Question: I'm trying to show the users from their primary key in a RecyclerView using Firebase Realtime Database but everytime I try the RecyclerView is empty. I tried o lots of tutorials but nothing seems to help
Here's how my databse looks:

This is the class where i used the RecyclerView
'''
public class UsersActivity extends AppCompatActivity {
private RecyclerView userslist;
private DatabaseReference ref;
private List<Users> mUsers;
@Override
protected void onCreate (Bundle savedInstanceState) {
super.onCreate ( savedInstanceState );
setContentView ( R.layout.activity_users );
ref = FirebaseDatabase.getInstance ().getReference ("users");
userslist = (RecyclerView) findViewById ( R.id.users_list );
userslist.setLayoutManager ( new LinearLayoutManager ( this ) );
mUsers=new ArrayList<> ( );
readUsers ();
ref.addValueEventListener ( new ValueEventListener () {
@Override
public void onDataChange (@NonNull DataSnapshot dataSnapshot) {
for(DataSnapshot snapshot:dataSnapshot.getChildren ()){
Users users=dataSnapshot.getValue (Users.class);
mUsers.add ( users );
}
}
@Override
public void onCancelled (@NonNull DatabaseError databaseError) {
}
} );
}
public void readUsers(){
FirebaseUser firebaseUser= FirebaseAuth.getInstance ().getCurrentUser ();
DatabaseReference reference=FirebaseDatabase.getInstance ().getReference ("users");
reference.addValueEventListener ( new ValueEventListener () {
@Override
public void onDataChange (@NonNull DataSnapshot dataSnapshot) {
}
@Override
public void onCancelled (@NonNull DatabaseError databaseError) {
}
} );
}
@Override
protected void onStart () {
super.onStart ();
FirebaseRecyclerOptions<Users> options = new FirebaseRecyclerOptions.Builder<Users> ()
.setQuery ( ref, Users.class )
.build ();
FirebaseRecyclerAdapter<Users, FindFriendViewHolder> adapter = new FirebaseRecyclerAdapter<Users, FindFriendViewHolder> ( options ) {
@Override
protected void onBindViewHolder (@NonNull FindFriendViewHolder findFriendViewHolder, int i, @NonNull Users users) {
findFriendViewHolder.userName.setText ( users.getName () );
}
@NonNull
@Override
public FindFriendViewHolder onCreateViewHolder (@NonNull ViewGroup parent, int viewType) {
View view = LayoutInflater.from ( parent.getContext () ).inflate ( R.layout.users_template, parent, false );
FindFriendViewHolder viewHolder = new FindFriendViewHolder ( view );
return viewHolder;
}
};
userslist.setAdapter ( adapter );
adapter.startListening ();
}
public static class FindFriendViewHolder extends RecyclerView.ViewHolder {
TextView userName;
ImageView profileImage;
public FindFriendViewHolder (@NonNull View itemView) {
super ( itemView );
userName = itemView.findViewById ( R.id.username1 );
profileImage = itemView.findViewById ( R.id.profilepicture );
}
}
}
'''
The adapter for users name
'''
public class Users {
public String name;
public Users(){}
public Users(String name){
this.name=name;}
public String getName () {
return name;
}
public void setName (String name) {
this.name = name;
}
}
'''
I expect that the RecyclerView to be populated with all the users after their primary key.
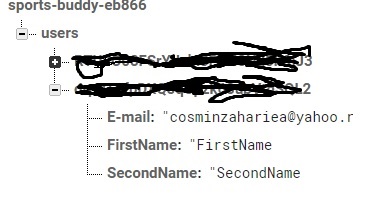
Answer: <URL>